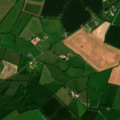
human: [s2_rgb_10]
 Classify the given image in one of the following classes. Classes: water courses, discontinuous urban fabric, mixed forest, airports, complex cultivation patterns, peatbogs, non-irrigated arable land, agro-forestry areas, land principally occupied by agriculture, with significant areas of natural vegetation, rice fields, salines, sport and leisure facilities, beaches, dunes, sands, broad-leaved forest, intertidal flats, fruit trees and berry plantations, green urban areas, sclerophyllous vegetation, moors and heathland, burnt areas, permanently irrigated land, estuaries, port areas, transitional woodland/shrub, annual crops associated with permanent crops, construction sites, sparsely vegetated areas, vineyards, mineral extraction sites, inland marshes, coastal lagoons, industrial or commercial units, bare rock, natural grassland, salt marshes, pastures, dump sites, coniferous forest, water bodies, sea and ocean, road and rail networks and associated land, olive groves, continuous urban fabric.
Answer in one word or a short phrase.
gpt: non-irrigated arable land, pastures